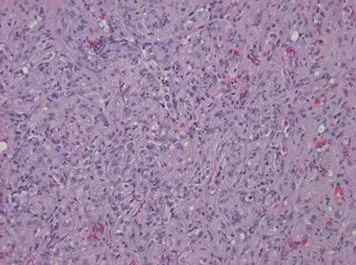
H&E x200. The tumor consists of large epithelioid and spindle cells arranged in cords, clusters and as single cells within a myxoid to hyalinized stroma.
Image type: pathology (h&e)